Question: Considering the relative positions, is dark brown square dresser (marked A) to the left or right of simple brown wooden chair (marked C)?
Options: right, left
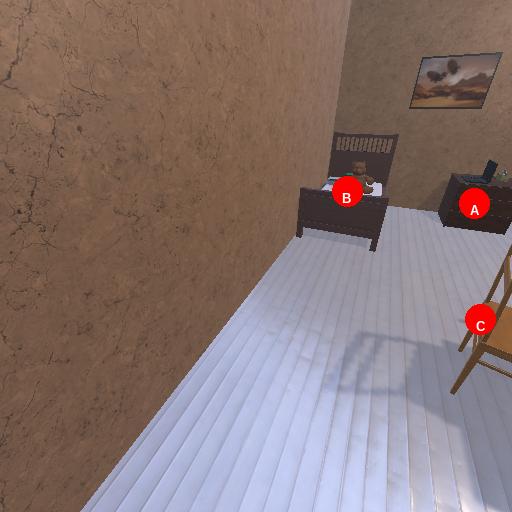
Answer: right